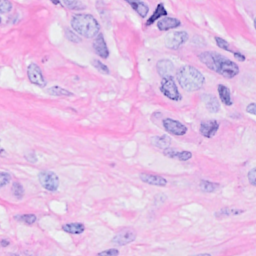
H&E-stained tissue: Breast